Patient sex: M
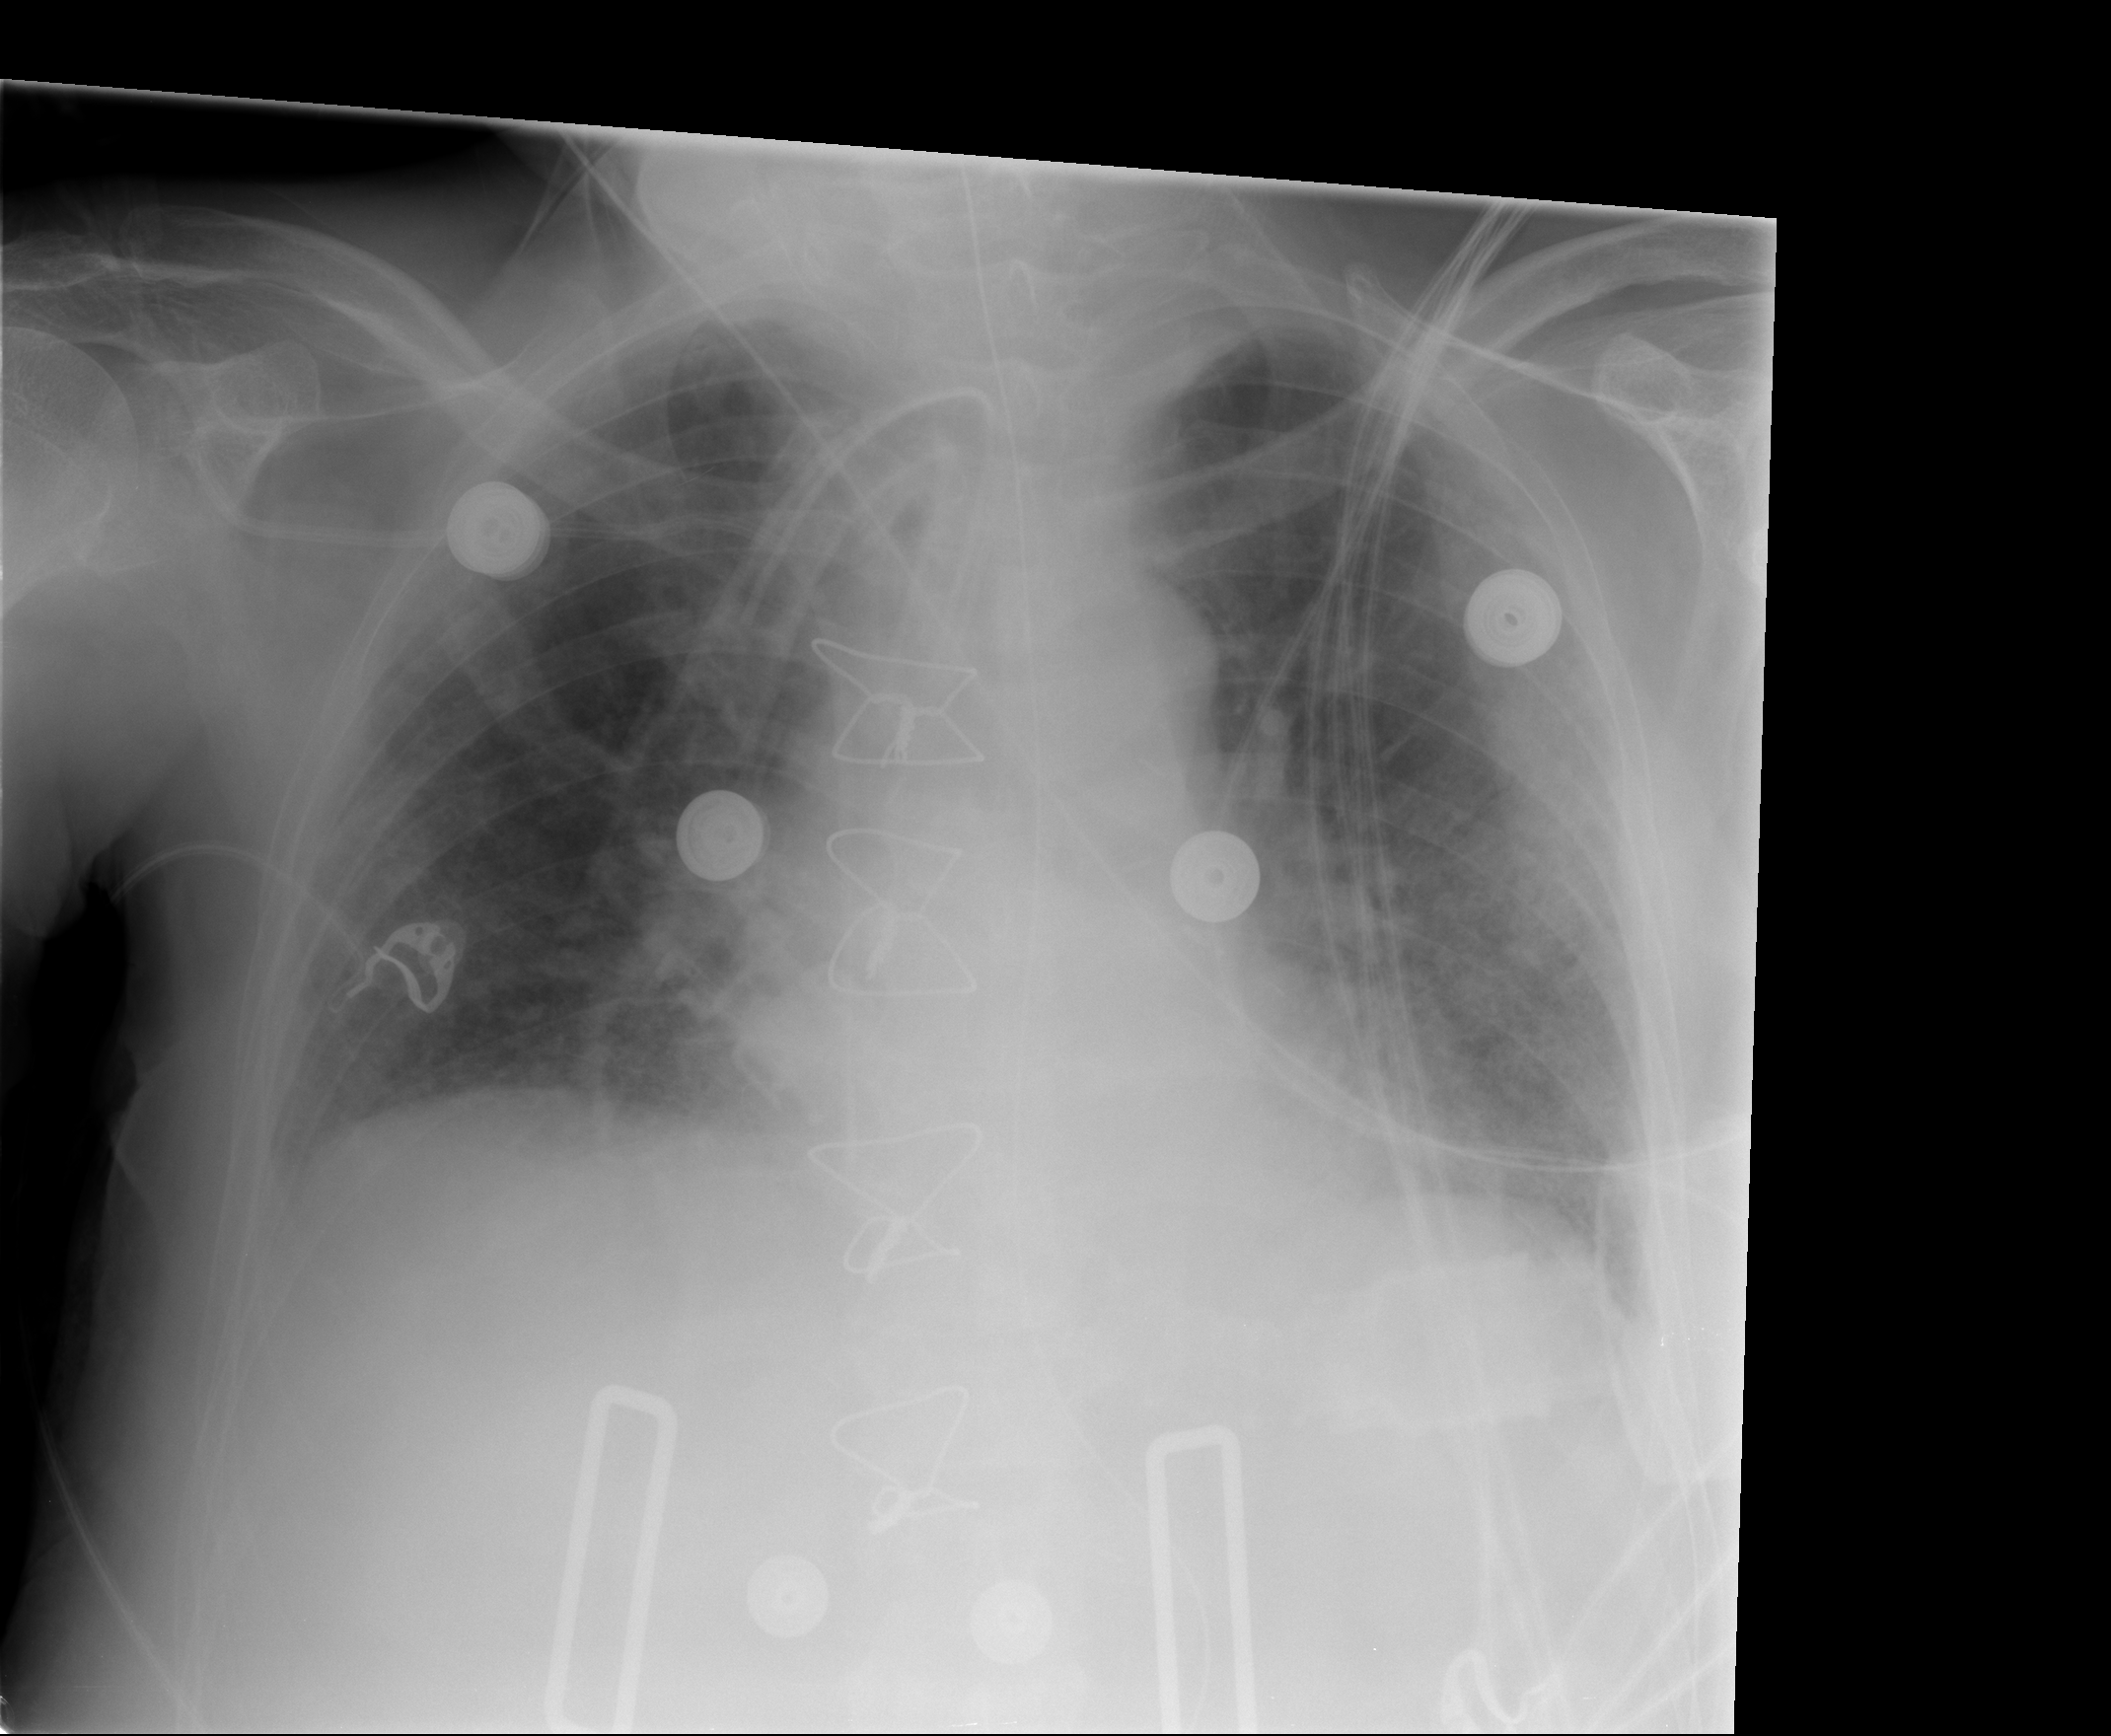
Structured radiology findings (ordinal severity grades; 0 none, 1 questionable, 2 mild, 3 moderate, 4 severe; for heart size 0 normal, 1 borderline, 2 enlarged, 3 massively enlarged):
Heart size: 2
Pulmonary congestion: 3
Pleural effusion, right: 2
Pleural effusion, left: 3
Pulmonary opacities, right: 0
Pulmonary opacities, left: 0
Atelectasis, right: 0
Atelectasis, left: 2